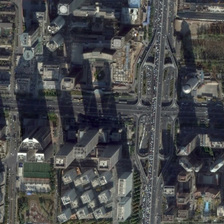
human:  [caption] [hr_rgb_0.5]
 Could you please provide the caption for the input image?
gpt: many buildings are in a commercial area .

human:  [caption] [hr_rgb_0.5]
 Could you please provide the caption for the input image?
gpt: many buildings are in a commercial area .

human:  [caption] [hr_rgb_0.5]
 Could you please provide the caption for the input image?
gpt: many buildings are in a commercial area .

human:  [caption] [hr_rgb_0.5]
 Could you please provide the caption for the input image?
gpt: many buildings are in a commercial area .

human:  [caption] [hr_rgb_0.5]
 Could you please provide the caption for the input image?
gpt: many buildings are in a commercial area .